Question: I have a bunch of data that I want to fit to a function:

All variables except 'x' must be fit. Can you help me with this?
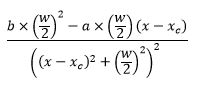
Answer: You can use <URL> to find parameters 'a', 'b', 'w', and 'x_c':
Create an objective function, 'sseval()', that contains the function you want to fit to as the target:
'''
function sse = sseval(para, xdata, ydata)
% Set up the function parameters:
a = para(1);
b = para(2);
w = para(3);
x_c = para(4);
% Compute the target function (what you want to fit to):
funct = (b*(w/2)^2 - a*(w/2)*(xdata - x_c)) ./ ((xdata - x_c).^2 + (w/2)^2).^2;
% Return the sum of squared errors for the given set of data:
sse = sum((ydata - funct).^2);
end
'''
Then use <URL> to find your parameters:
'''
% Start off with a random set of parameters:
para0 = rand(4, 1);
% Create a handle to function 'sseval()' ('xdata' and 'ydata' correspond to
% variable 'x' and the data that you want to fit to the function, respectively):
funct = @(para)sseval(para, xdata, ydata);
% Find the best parameters that fit the target function:
best_para = fminsearch(funct, para0);
'''
---
To see how well the parameters were fit, you can plot the fitted curve on top of the data:
'''
% Set up the function parameters:
a = best_para(1);
b = best_para(2);
w = best_para(3);
x_c = best_para(4);
% Compute the target function using the fitted parameters:
yfit = (b*(w/2)^2 - a*(w/2)*(xdata - x_c)) ./ ((xdata - x_c).^2 + (w/2)^2).^2;
% Plot the data along with the fitted curve:
plot(xdata, ydata, '*');
hold on
plot(xdata, yfit, 'r');
xlabel('xdata')
ylabel('Data and Fitted Curve')
title('Data and Best Fitting Curve')
legend('Data', 'Fitted Curve')
hold off
'''